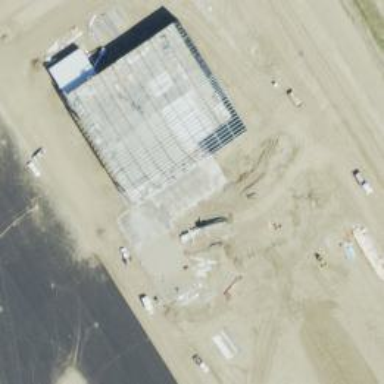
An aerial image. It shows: Hangar building at the airport.